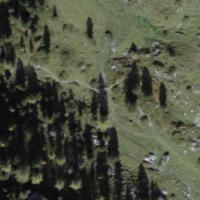
EUNIS habitat code: 24
Species observed at this site:
Saxifraga rotundifolia
Plantago alpina
Botrychium lunaria
Asplenium viride
Periparus ater